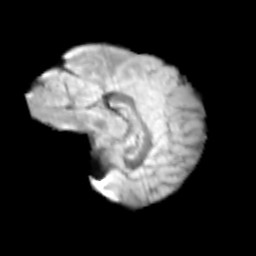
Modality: T2w
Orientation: sagittal
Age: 10
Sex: female
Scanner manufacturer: siemens
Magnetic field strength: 3 T
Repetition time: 3.8 s
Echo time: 0.07 s